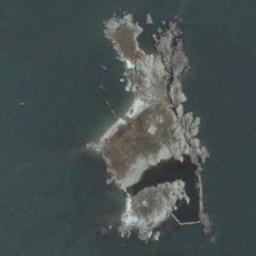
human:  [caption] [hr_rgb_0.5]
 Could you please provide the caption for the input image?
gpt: There are many trees on the island .

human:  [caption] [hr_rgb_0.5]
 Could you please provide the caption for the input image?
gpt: The island without vegetation is surrounded by green waters .

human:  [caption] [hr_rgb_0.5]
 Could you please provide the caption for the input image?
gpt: The land on the island is uneven .

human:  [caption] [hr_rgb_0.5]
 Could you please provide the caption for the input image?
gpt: Irregularly shaped yellow-brown island surrounded by blue sea water .

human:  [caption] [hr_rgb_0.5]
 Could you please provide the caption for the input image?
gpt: The brown and gray island is on a deep blue sea .